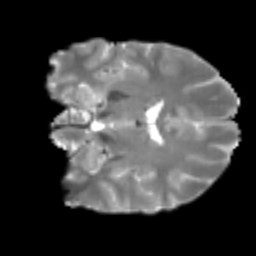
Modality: T2w
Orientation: coronal
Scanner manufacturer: siemens
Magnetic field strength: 3 T
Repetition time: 4 s
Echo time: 0.0594 s